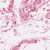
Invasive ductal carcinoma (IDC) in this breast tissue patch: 0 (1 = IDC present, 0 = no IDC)